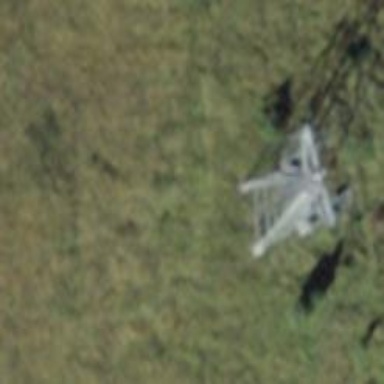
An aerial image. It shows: Pylon for aerialway.